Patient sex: M
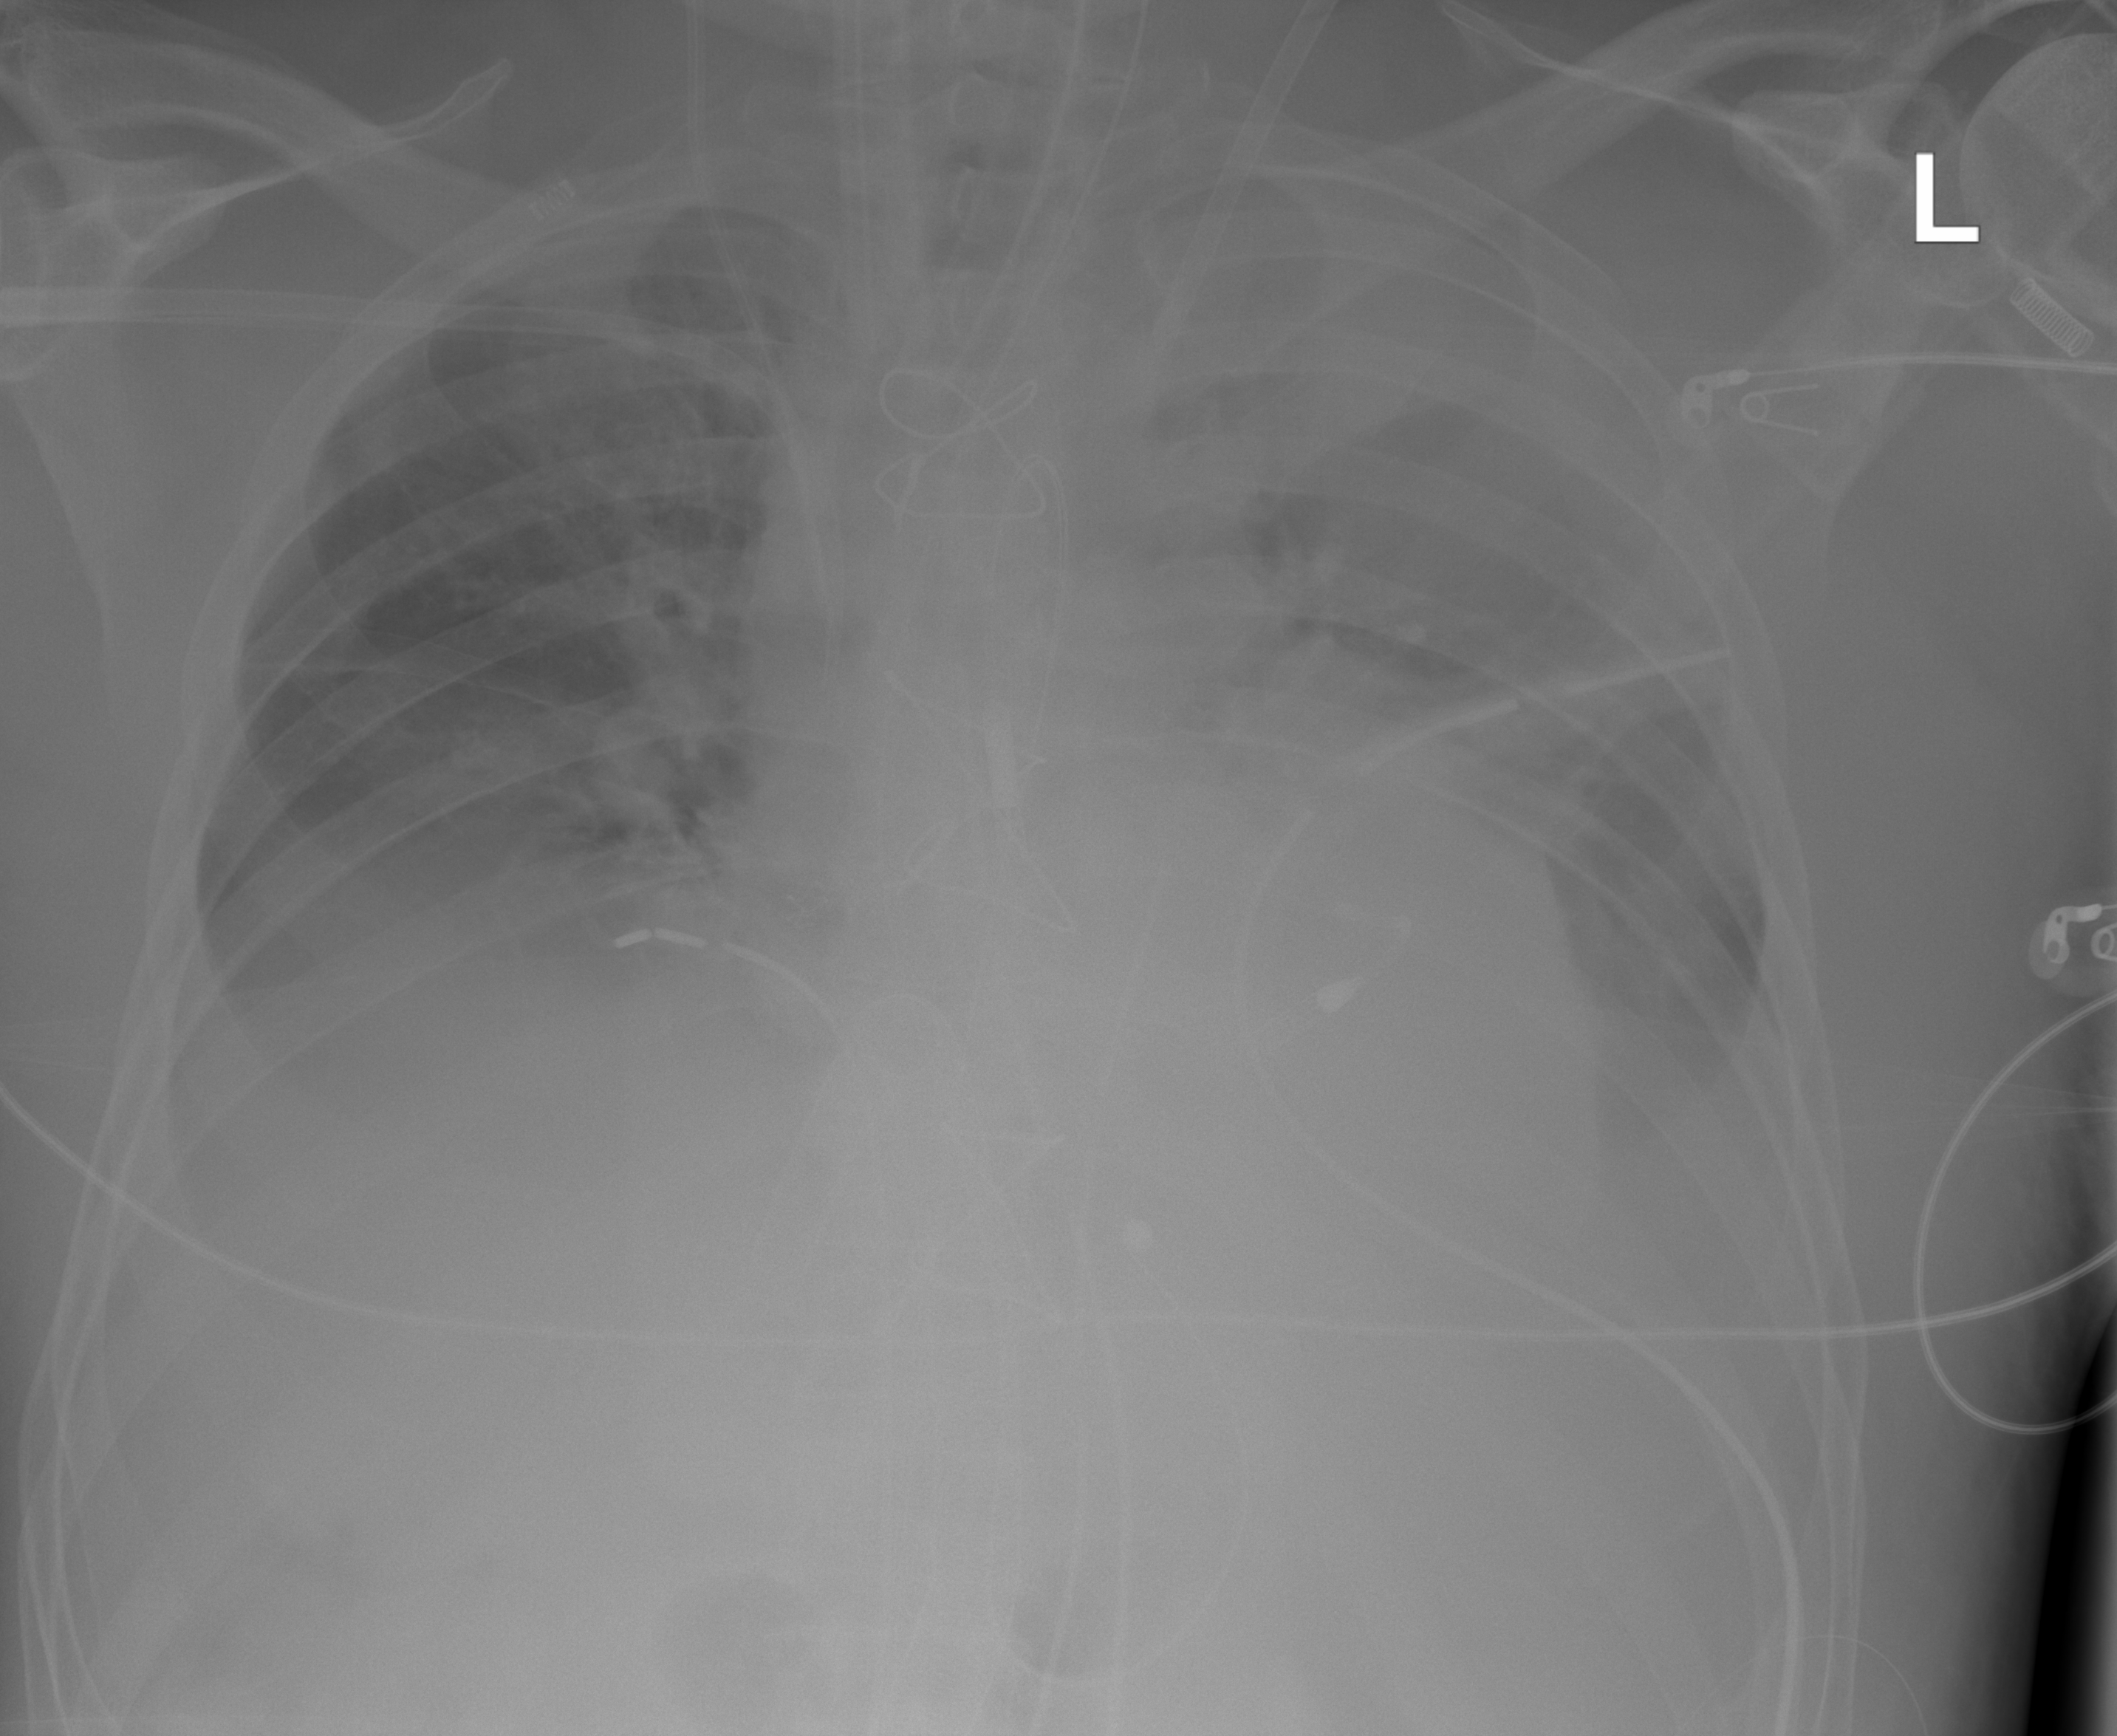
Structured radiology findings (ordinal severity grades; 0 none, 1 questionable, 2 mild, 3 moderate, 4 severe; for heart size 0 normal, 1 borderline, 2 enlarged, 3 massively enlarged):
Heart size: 2
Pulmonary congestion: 2
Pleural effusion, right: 3
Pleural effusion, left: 3
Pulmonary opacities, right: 2
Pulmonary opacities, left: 2
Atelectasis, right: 2
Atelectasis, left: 2